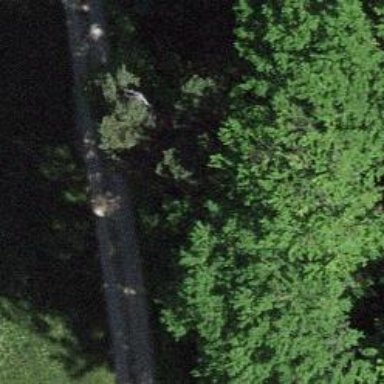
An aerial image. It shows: Deciduous broadleaved tree.